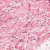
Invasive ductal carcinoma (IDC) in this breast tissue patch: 0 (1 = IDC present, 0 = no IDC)